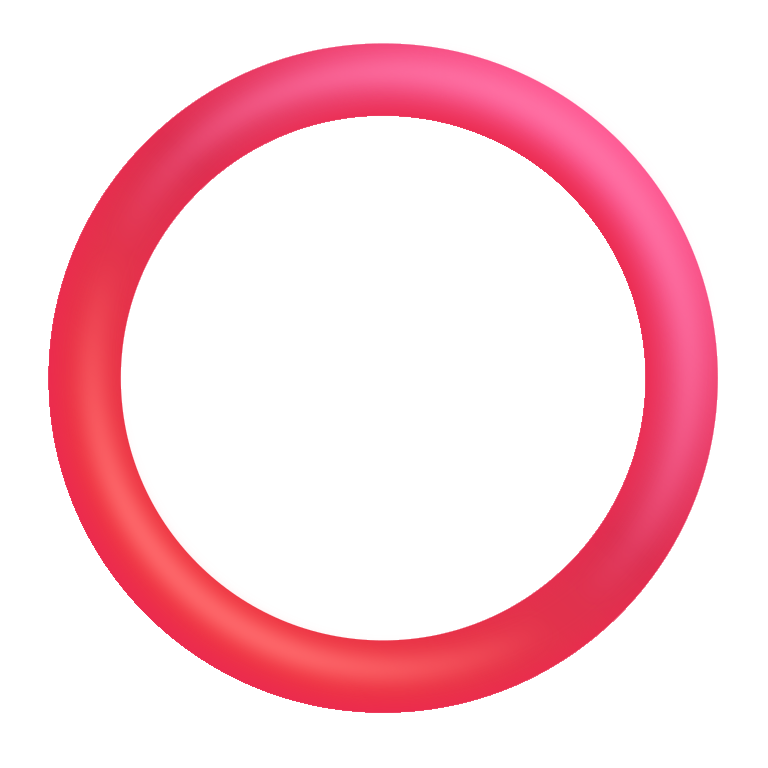
hollow red circle color